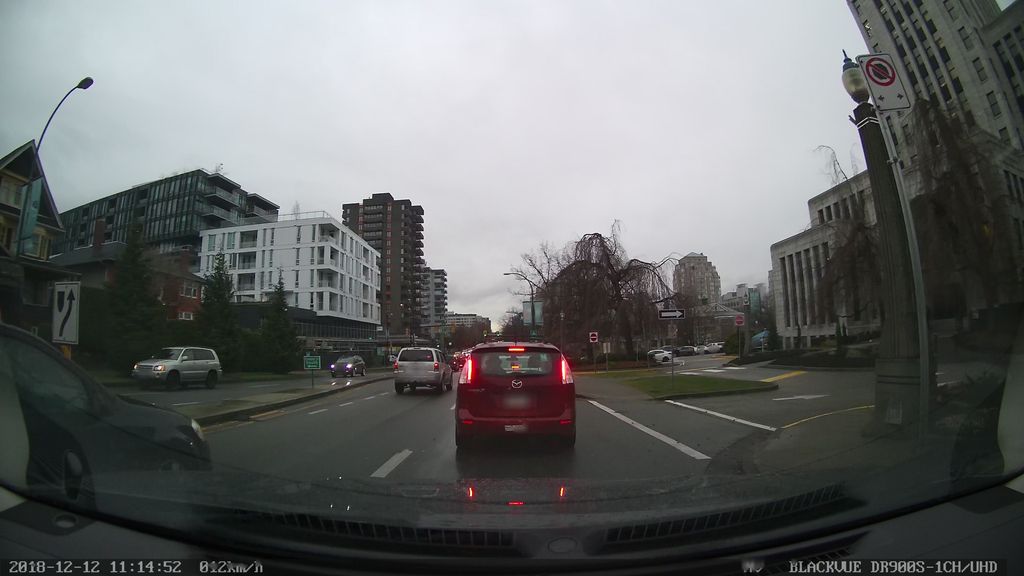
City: vancouver